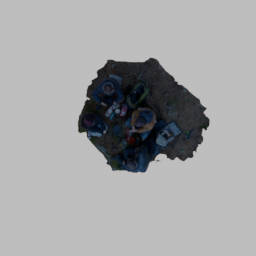
Label: people